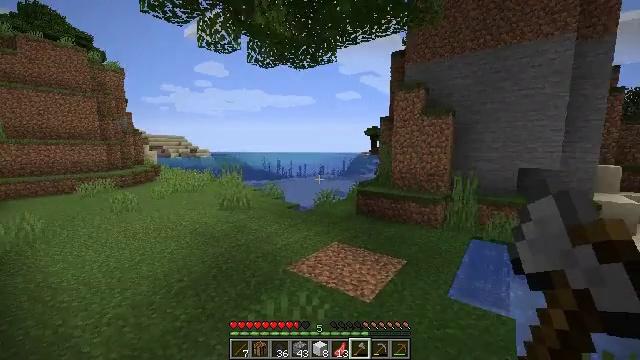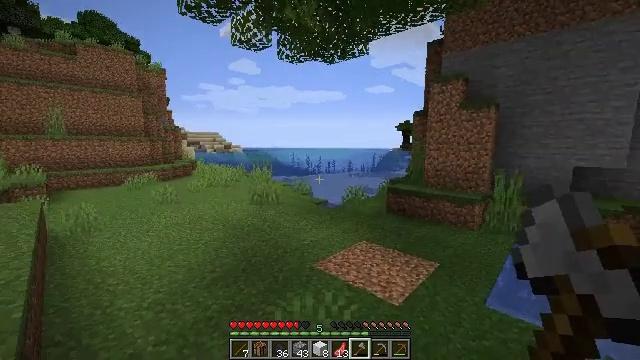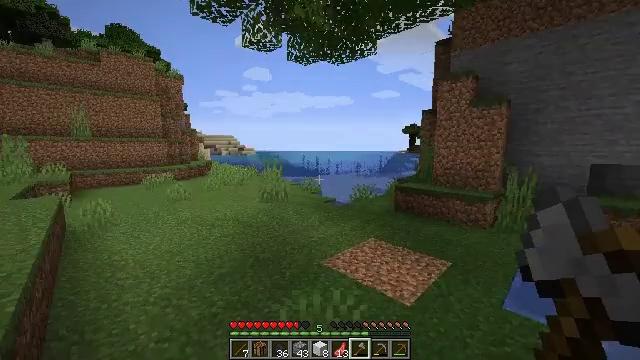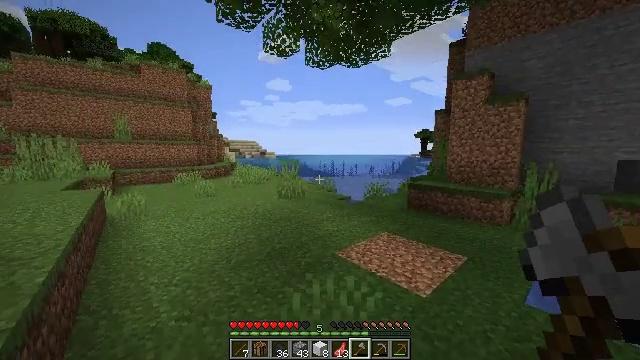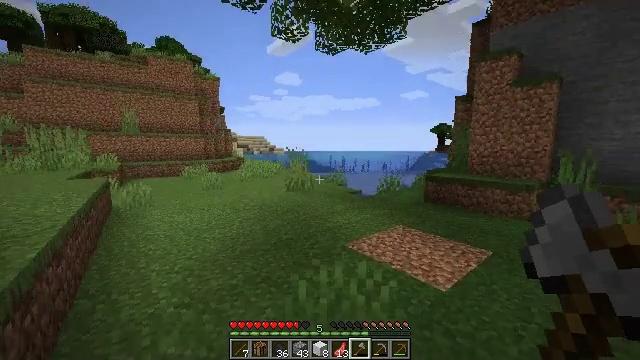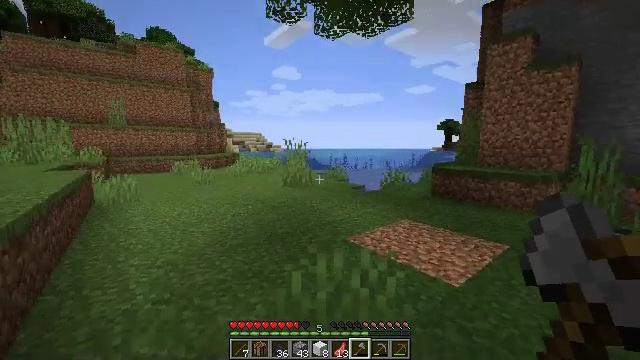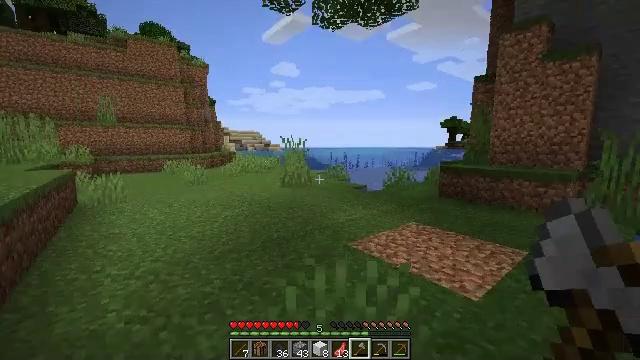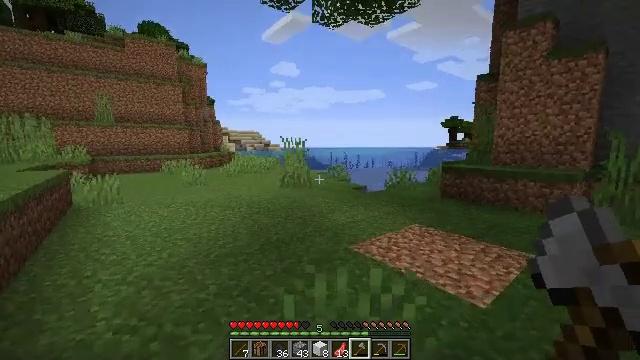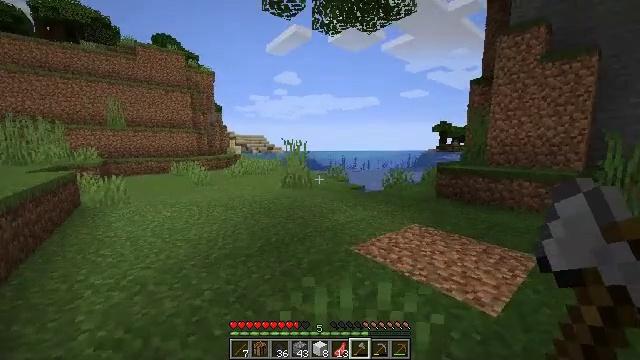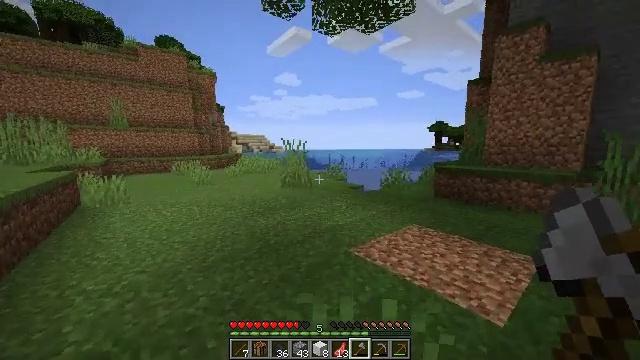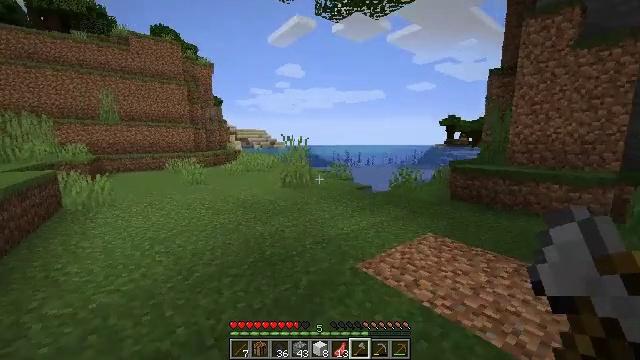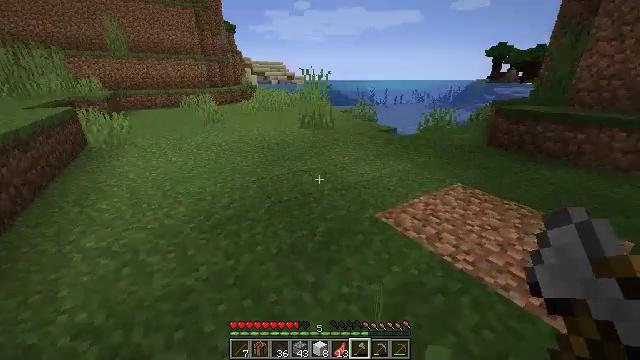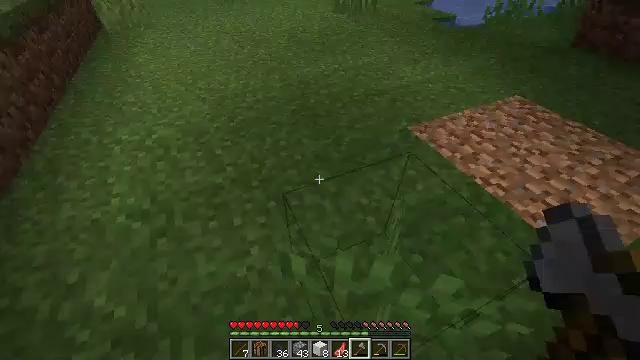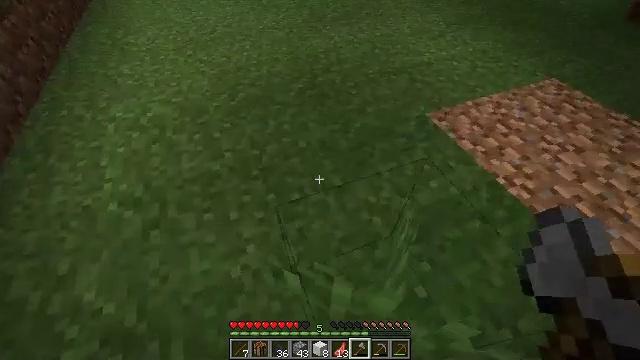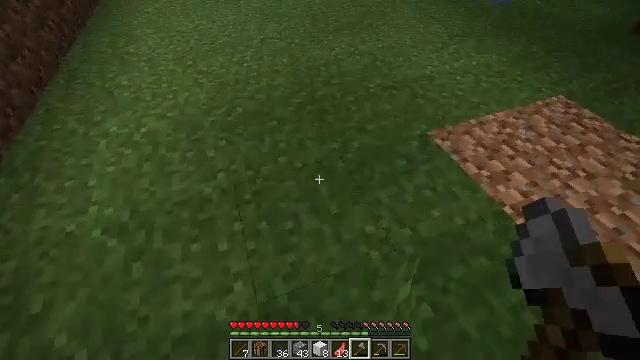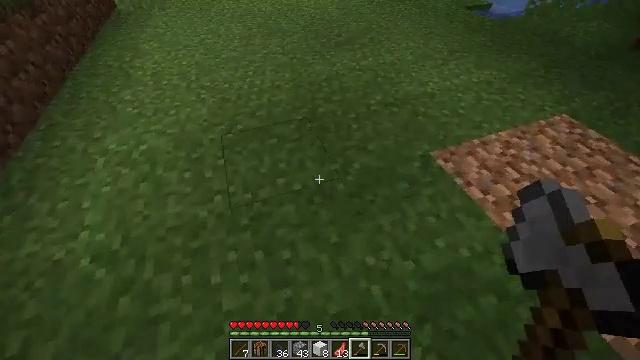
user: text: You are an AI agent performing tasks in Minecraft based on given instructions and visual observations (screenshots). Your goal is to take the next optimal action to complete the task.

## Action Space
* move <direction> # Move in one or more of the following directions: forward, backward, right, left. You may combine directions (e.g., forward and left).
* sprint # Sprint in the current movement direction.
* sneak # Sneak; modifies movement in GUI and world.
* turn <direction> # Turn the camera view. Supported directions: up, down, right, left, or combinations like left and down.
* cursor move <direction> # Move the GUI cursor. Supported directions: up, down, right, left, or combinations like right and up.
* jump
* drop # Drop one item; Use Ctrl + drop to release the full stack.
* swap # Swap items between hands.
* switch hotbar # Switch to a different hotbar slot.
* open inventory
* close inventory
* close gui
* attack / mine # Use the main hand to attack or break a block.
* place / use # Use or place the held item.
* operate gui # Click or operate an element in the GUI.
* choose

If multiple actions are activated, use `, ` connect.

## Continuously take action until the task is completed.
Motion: motion action
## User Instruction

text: Harvest tall grass for seeds.
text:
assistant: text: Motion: move forward, turn left
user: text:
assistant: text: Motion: move forward, turn left
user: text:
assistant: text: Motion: move forward, turn left
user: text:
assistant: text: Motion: move forward, turn left
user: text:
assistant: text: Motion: move forward
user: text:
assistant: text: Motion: move forward
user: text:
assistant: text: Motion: move forward
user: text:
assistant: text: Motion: move forward
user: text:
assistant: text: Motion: move forward
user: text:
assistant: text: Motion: move forward
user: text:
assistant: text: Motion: move forward, turn left and down
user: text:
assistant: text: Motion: move forward, turn left and down
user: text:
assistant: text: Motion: move forward, turn left and down
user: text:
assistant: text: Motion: move forward
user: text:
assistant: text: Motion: move forward
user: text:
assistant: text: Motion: move forward, turn up
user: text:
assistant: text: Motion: move forward, turn up
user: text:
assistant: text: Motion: move forward, turn right and up
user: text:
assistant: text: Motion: move forward, turn right and up
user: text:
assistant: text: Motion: move forward, turn right and up
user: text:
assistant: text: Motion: move forward, turn up
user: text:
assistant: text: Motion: move forward
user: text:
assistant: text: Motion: move forward, turn right and up
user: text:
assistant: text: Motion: move forward, turn right
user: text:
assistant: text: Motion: move forward
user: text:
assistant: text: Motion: move forward, turn right
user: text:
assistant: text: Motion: move forward, turn right and down
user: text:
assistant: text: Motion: move forward, turn right
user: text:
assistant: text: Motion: move forward, turn right
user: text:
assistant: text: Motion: move forward, turn down